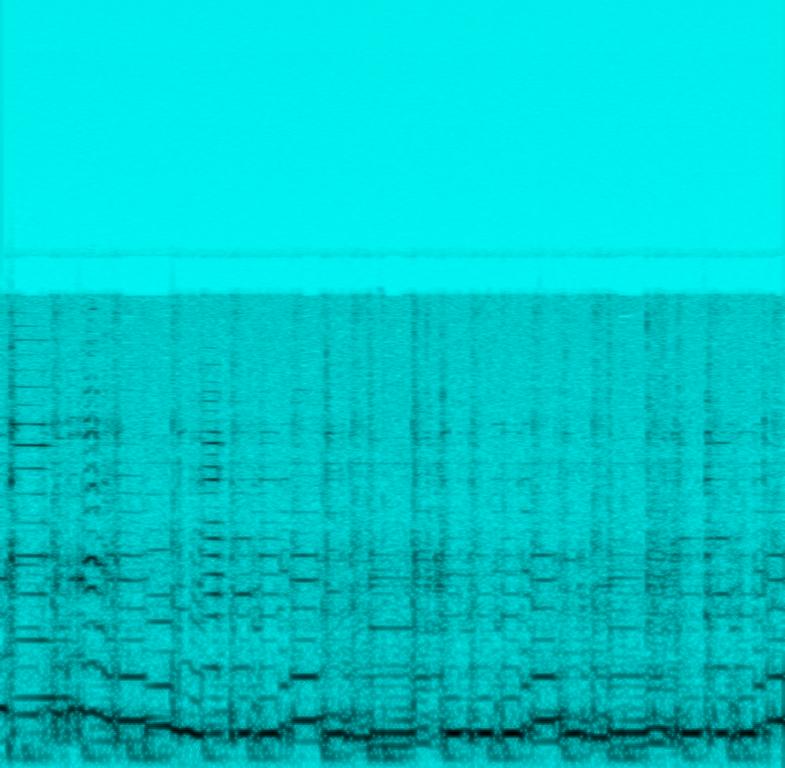
The low quality recording features a groovy bass guitar played over a muffled, barely audible, playback instrumental. It sounds groovy and funky, even though you can hear that the player is practicing.